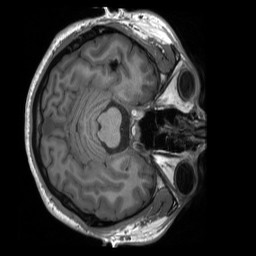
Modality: T1w
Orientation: axial
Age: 18
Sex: male
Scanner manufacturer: siemens
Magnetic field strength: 3 T
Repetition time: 2.3 s
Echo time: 0.00232 s